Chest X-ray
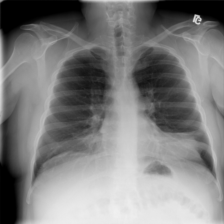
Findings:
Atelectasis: negative
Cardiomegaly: negative
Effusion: negative
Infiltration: negative
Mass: positive
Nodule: negative
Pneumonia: negative
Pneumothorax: negative
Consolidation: negative
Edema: negative
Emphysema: negative
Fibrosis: negative
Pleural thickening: negative
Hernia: negative